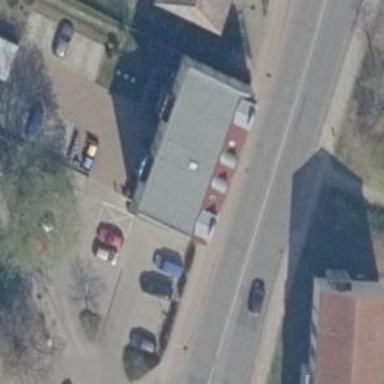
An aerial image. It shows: Beauty shop.